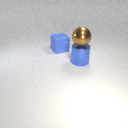
large blue metal cylinder in front of large blue rubber cube